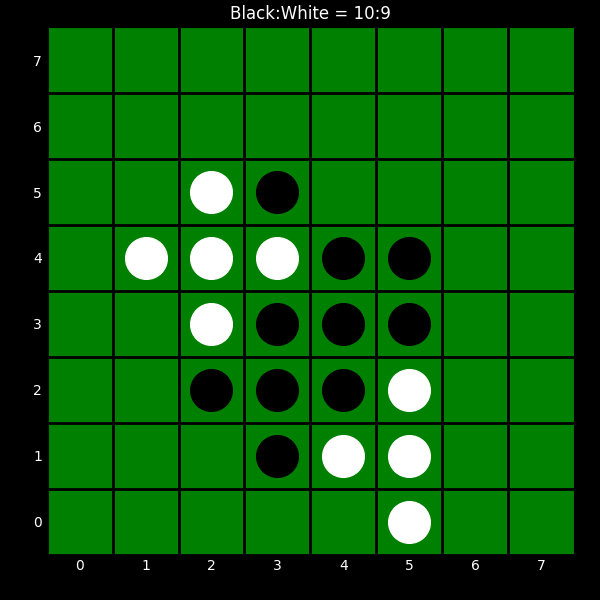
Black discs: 10
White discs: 9